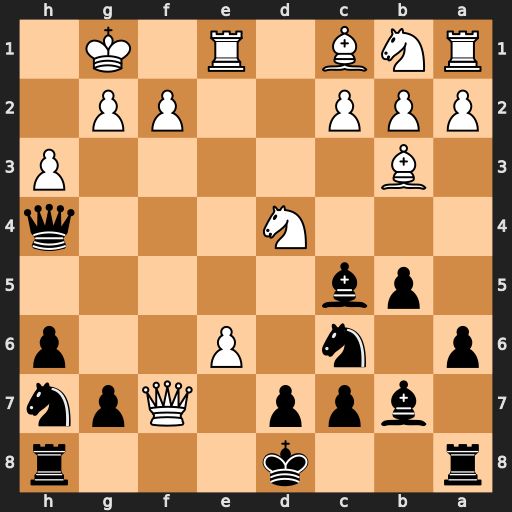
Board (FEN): r2k3r/1bpp1Qpn/p1n1P2p/1pb5/3N3q/1B5P/PPP2PP1/RNB1R1K1
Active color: b
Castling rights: -
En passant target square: -
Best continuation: Ne7 Qf4 Qxf4 Bxf4 Bxd4